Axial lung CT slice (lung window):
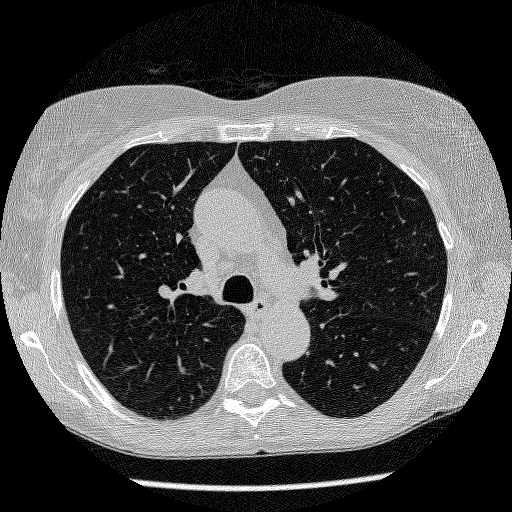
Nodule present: no